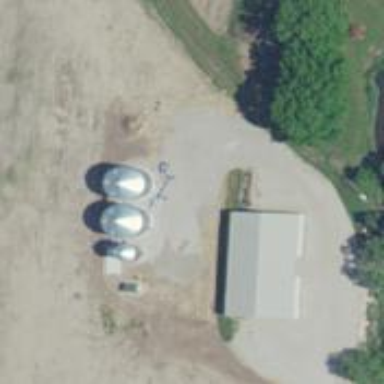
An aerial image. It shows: Silo.